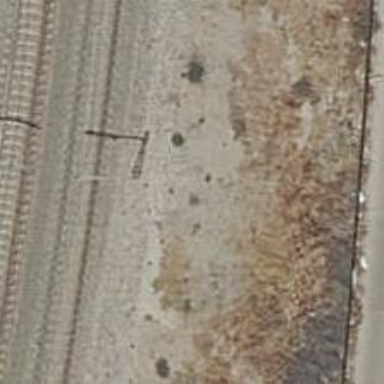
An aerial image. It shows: Railway track with contact lines for electrification.